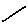
Label: line